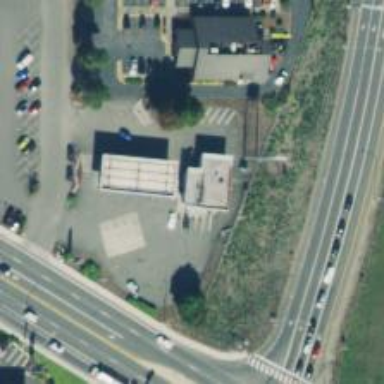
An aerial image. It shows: Convenience shop.